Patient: sex F, age 77
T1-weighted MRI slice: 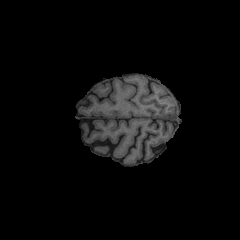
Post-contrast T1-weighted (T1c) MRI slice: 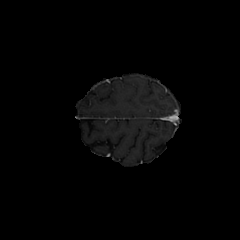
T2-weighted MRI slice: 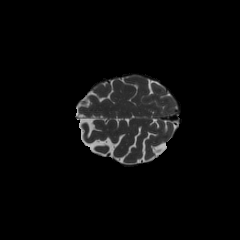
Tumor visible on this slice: no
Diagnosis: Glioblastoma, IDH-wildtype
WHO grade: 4